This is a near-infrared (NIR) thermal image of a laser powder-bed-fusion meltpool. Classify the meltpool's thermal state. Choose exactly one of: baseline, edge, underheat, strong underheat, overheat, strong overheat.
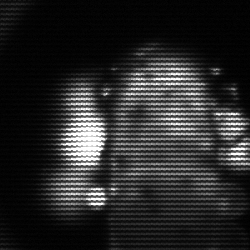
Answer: strong underheat